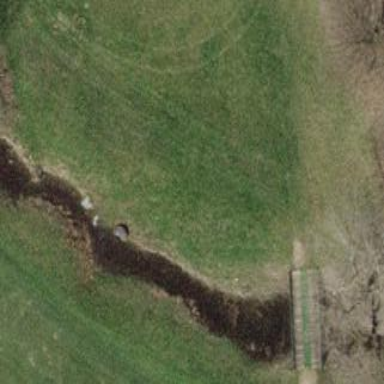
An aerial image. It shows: Water hazard in golf course. The hazard is natural water feature.